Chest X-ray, PA view. Patient: 38 years old, sex M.
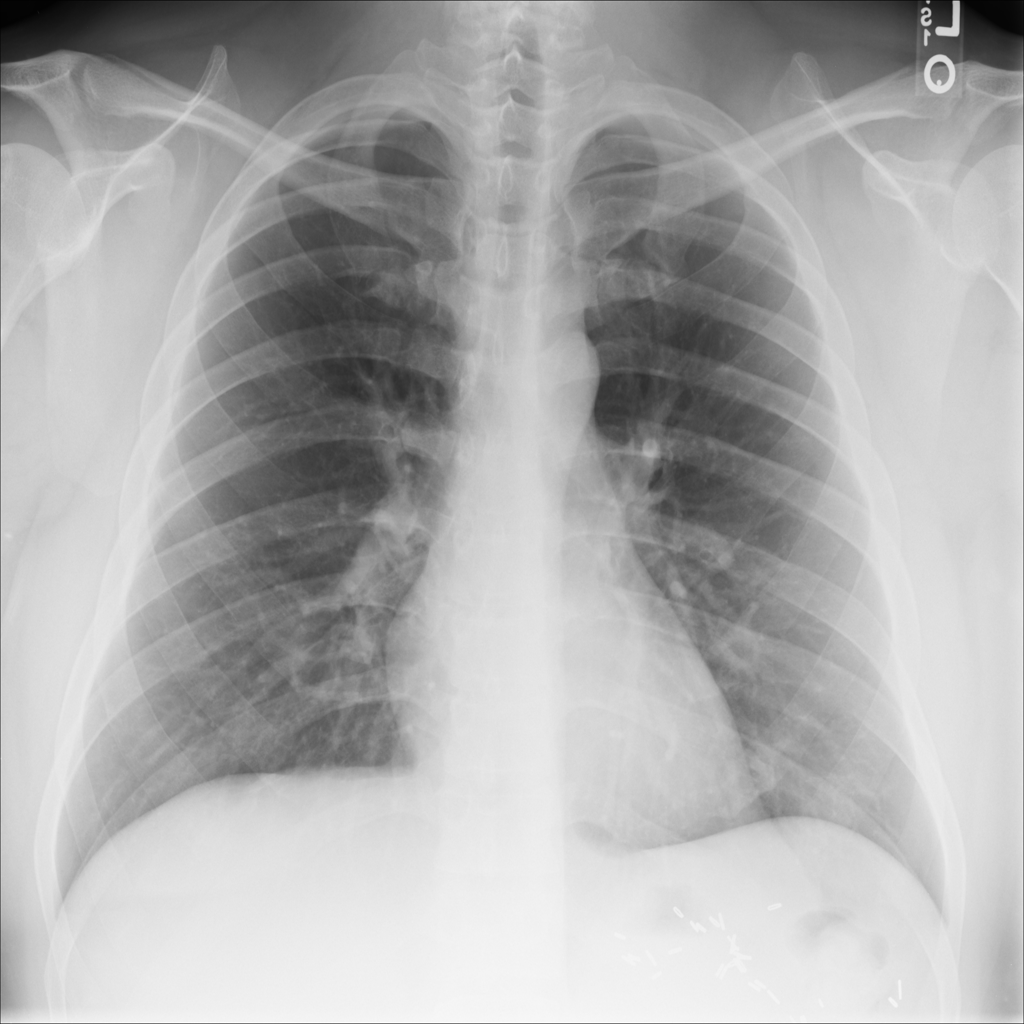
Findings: No Finding